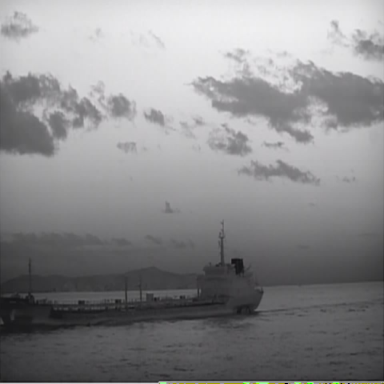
There is a liner in the infrared image.